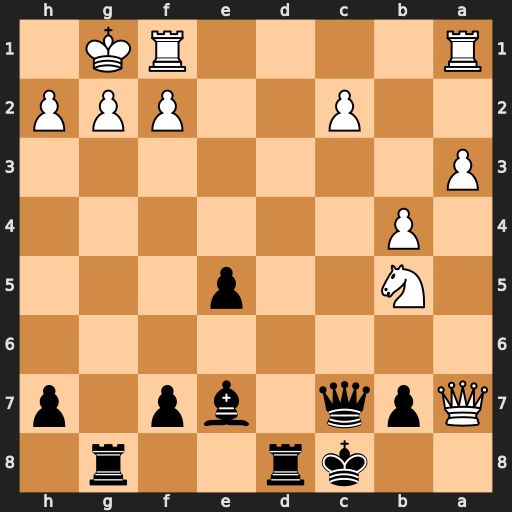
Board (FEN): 2kr2r1/Qpq1bp1p/8/1N2p3/1P6/P7/2P2PPP/R4RK1
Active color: b
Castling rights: -
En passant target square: -
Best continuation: Qc6 g3 Qxb5